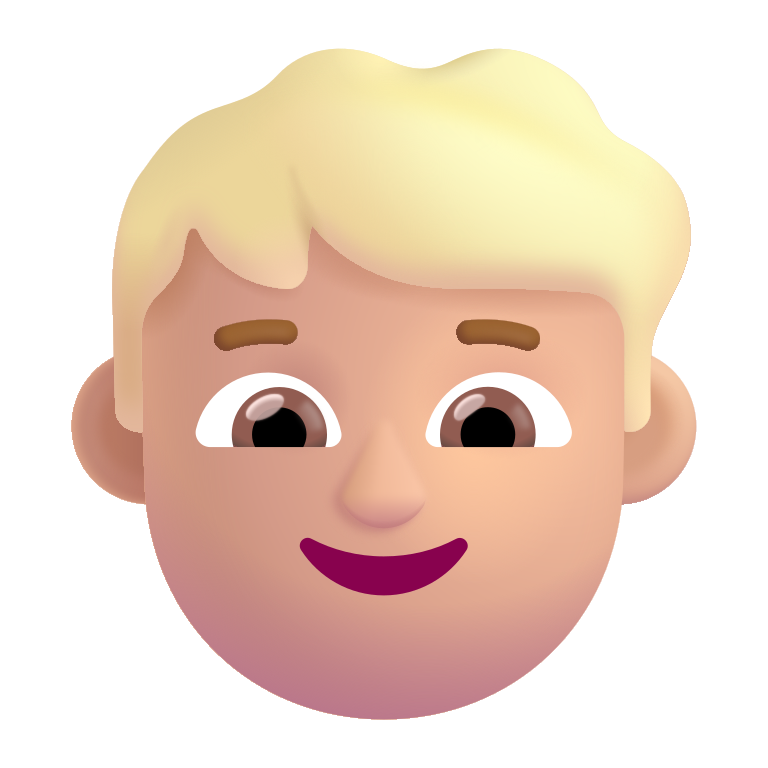
boy color  light